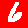
Digit: 6